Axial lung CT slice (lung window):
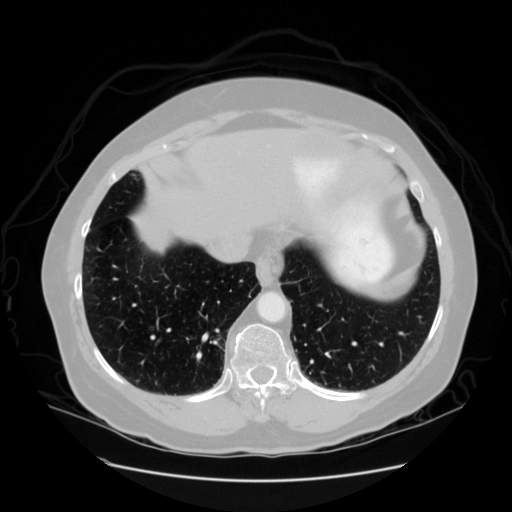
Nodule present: no